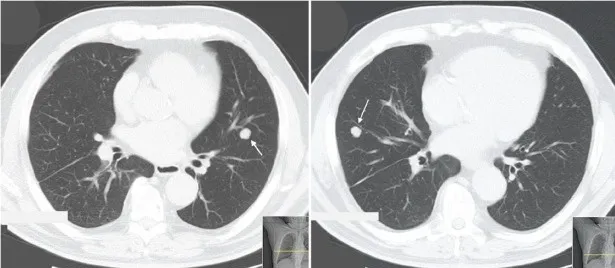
Thoracic CT scan (patient #3) exhibiting bilateral nodes. Arrow indicates lesion in the left lung (apical segment of the lower lobe) and right lung (anterior segment of the lower lobe).
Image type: radiology (ct)